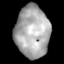
Tissue: lung
Cell type: Fibroblasts
Senescence score: 0.5526
Nuclear area (px): 1726
Mean DAPI intensity: 170.034